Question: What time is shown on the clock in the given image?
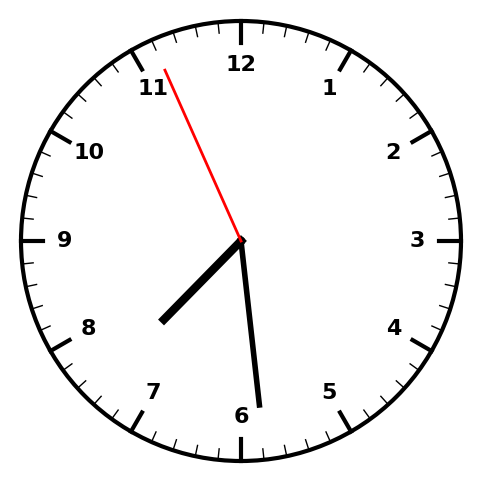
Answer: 07:28:56